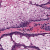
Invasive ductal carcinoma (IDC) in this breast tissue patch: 0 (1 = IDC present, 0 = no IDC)